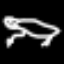
Label: frog